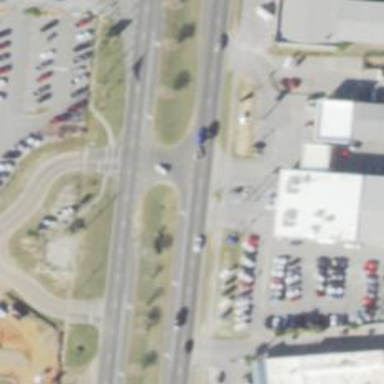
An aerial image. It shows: Crossing on the road.